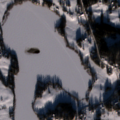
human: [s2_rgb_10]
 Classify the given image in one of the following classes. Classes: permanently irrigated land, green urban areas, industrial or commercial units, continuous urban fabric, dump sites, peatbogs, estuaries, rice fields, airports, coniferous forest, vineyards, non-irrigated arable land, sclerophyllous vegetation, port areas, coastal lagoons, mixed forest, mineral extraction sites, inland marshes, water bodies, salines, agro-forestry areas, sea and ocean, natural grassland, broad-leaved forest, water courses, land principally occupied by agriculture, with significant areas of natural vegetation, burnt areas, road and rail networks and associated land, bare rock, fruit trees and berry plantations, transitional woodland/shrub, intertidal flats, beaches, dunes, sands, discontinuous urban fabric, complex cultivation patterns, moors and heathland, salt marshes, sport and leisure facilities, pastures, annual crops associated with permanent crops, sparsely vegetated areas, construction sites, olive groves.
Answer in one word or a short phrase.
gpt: non-irrigated arable land, land principally occupied by agriculture, with significant areas of natural vegetation, mixed forest, water bodies